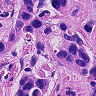
Metastatic tissue present: yes